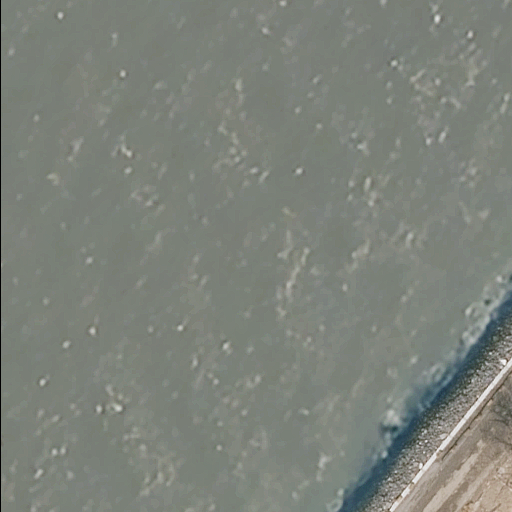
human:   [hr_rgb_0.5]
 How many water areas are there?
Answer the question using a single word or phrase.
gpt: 1

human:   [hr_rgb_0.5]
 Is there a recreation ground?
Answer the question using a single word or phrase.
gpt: yes

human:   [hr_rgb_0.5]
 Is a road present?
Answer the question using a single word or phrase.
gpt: yes

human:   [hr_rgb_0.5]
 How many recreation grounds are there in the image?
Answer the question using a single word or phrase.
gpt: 1

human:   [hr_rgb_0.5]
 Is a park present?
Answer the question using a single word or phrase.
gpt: yes

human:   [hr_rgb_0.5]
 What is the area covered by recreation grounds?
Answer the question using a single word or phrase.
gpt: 608m2

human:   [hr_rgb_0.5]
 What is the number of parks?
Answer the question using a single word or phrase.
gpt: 1

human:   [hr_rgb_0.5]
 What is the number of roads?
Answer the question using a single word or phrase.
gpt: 1

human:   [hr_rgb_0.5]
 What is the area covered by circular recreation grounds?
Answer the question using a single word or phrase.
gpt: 0m2

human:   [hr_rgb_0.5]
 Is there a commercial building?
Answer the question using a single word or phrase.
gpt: no

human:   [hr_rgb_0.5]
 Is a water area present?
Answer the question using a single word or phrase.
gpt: yes

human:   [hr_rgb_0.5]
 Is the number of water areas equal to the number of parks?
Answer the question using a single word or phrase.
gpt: yes

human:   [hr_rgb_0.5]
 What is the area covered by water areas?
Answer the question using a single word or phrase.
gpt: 9856m2

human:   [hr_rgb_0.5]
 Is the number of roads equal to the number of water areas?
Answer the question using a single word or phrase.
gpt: yes

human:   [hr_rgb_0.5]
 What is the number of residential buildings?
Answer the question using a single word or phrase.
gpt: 0

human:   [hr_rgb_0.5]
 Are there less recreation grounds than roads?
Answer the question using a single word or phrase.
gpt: no

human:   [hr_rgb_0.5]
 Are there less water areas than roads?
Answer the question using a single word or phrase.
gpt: no

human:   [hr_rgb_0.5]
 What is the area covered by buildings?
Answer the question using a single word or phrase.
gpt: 0m2

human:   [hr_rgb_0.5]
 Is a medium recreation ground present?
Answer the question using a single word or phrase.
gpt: no

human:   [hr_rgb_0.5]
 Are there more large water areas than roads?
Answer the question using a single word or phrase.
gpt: no

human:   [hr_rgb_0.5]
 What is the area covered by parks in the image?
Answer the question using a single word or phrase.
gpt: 7693m2

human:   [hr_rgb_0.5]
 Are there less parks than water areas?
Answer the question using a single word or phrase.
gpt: no

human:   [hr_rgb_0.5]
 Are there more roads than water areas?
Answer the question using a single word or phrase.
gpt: no

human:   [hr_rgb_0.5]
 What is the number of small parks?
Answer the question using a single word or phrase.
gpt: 0

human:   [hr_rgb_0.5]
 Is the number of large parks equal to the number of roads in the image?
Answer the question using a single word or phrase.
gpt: yes

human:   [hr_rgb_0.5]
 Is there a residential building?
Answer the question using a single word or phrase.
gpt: no

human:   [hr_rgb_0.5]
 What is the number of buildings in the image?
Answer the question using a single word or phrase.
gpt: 0

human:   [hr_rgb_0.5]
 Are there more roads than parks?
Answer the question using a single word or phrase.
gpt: no

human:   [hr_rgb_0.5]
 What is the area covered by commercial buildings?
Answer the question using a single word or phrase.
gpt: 0m2

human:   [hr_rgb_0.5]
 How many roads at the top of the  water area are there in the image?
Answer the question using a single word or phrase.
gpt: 0

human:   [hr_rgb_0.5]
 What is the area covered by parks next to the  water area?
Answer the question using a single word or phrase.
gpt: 7693m2

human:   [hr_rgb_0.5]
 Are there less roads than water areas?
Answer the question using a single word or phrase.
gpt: no

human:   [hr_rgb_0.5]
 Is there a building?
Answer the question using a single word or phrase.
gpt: no

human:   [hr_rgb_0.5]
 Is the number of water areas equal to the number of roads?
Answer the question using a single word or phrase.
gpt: yes

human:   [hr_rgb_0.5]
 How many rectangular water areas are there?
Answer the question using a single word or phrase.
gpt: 1

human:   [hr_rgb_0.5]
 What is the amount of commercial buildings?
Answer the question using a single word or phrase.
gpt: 0

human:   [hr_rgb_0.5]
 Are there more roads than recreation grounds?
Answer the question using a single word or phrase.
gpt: no

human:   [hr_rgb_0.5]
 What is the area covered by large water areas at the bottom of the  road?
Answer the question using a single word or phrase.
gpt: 0m2

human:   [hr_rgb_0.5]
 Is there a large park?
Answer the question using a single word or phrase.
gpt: yes

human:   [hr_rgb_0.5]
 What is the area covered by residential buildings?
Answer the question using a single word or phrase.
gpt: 0m2

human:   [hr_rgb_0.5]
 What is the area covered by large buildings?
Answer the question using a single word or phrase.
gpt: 0m2

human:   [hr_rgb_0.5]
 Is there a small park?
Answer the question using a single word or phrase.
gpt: no

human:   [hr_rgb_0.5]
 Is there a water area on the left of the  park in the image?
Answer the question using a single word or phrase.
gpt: yes

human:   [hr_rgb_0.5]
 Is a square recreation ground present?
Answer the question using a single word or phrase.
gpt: no

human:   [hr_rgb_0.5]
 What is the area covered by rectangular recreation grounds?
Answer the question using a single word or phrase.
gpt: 608m2

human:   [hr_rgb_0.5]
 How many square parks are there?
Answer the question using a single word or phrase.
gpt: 0

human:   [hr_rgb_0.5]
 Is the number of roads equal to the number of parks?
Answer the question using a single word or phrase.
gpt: yes

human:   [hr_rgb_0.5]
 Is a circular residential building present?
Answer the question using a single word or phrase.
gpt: no

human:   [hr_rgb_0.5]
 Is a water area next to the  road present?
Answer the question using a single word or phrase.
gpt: yes

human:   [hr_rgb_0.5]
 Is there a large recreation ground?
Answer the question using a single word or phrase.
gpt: yes

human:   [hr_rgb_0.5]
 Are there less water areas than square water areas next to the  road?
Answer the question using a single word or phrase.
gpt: no

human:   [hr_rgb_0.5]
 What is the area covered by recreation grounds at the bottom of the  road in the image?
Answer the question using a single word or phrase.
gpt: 0m2

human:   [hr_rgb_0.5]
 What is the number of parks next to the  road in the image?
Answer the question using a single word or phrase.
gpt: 1

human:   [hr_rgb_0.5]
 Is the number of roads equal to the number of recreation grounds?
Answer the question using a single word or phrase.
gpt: yes

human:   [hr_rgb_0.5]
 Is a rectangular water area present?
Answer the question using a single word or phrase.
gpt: yes

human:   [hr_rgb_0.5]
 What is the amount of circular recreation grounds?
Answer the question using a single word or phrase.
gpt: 0

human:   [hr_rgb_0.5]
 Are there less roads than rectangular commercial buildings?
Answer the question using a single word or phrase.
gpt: no

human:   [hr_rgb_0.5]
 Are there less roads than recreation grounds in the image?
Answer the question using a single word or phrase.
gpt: no

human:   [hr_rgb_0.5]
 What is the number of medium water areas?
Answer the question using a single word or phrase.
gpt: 0

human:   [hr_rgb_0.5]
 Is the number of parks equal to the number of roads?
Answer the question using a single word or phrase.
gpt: yes

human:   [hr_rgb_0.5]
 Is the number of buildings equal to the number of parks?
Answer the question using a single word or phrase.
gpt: no

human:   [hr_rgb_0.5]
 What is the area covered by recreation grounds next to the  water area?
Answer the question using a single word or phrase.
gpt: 608m2

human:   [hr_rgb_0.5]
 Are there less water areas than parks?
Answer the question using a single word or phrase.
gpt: no

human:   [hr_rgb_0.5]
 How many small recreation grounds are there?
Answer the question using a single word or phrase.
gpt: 0